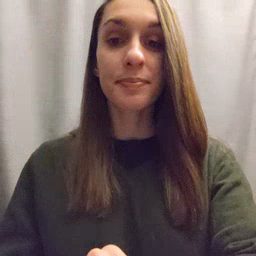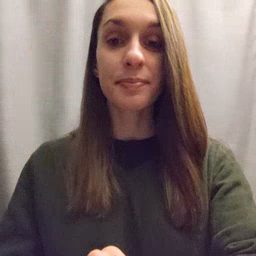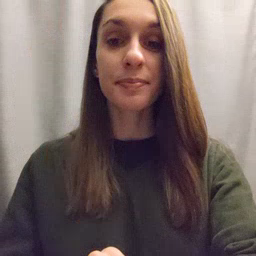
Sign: horse